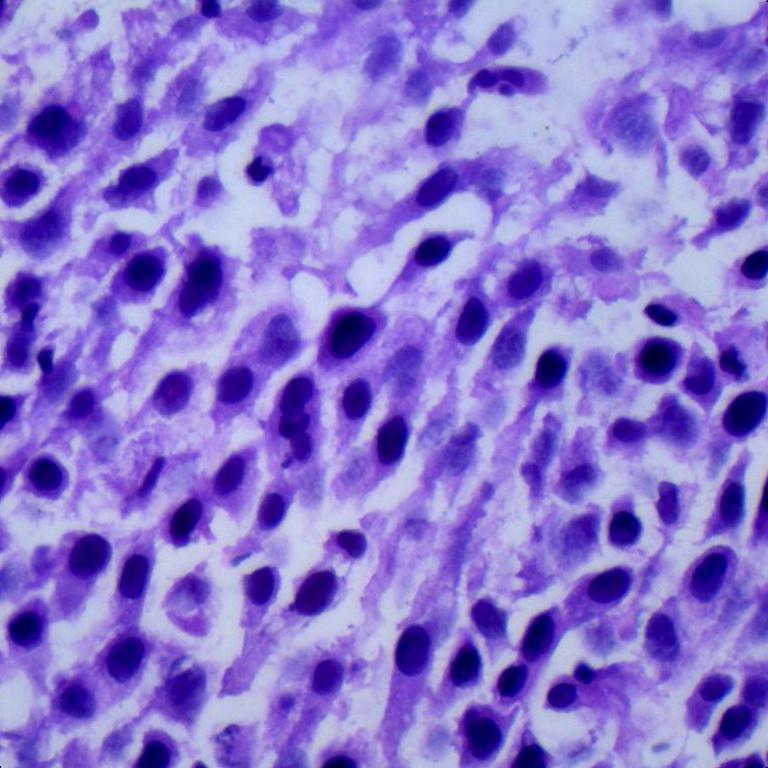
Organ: lung
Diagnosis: squamous carcinomas